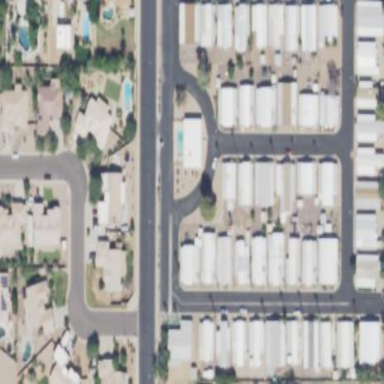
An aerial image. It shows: Residential area known as trailer park.